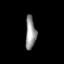
Tissue: lung
Cell type: Epithelial cells
Senescence score: 0.2413
Nuclear area (px): 339
Mean DAPI intensity: 145.811